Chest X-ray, AP view. Patient: 69 years old, sex M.
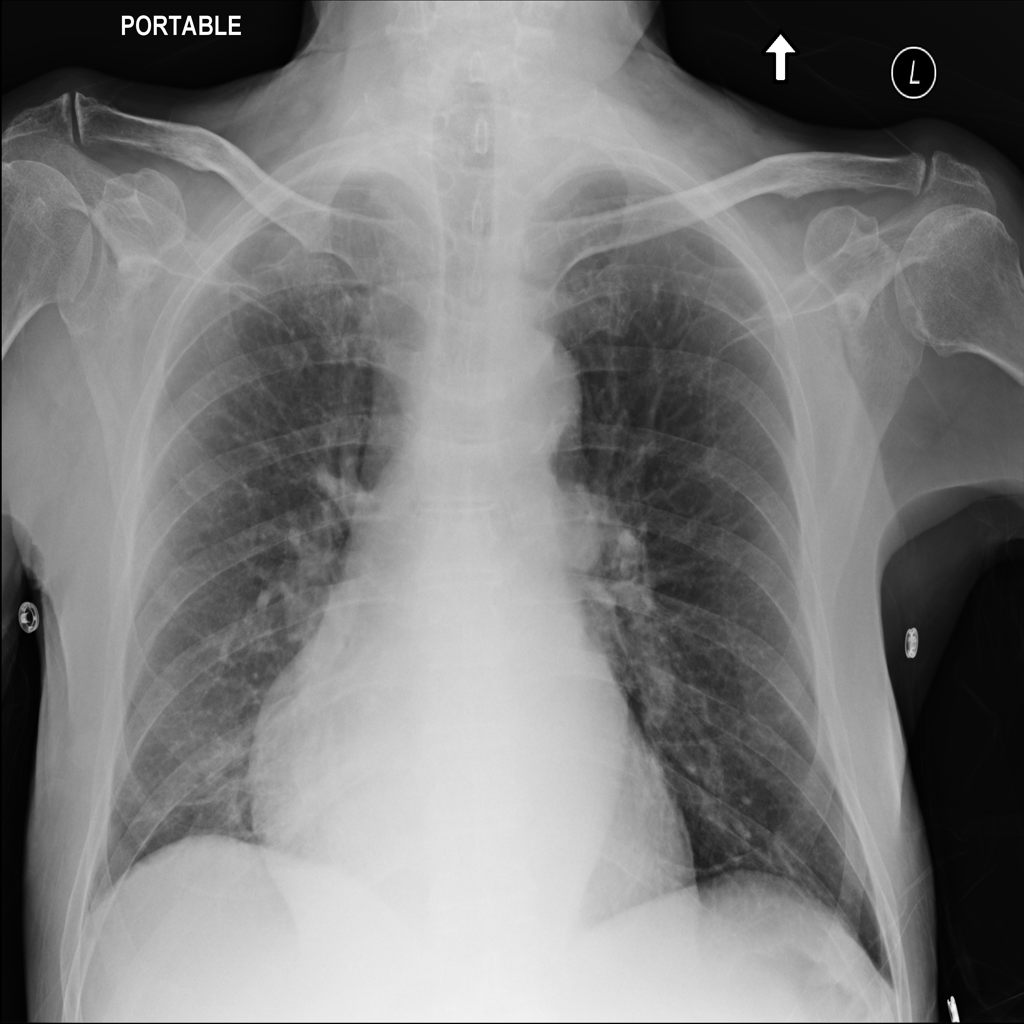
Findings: No Finding